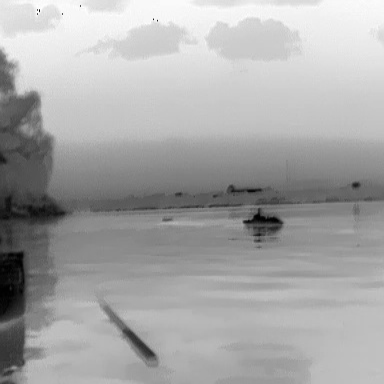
There is a fishing_boat in the infrared image.